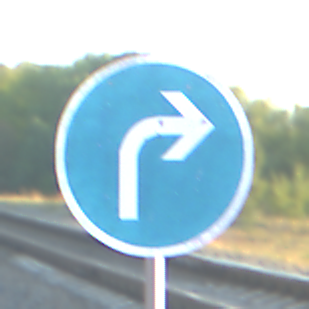
Verkehrszeichen: VorgeschriebeneFahrtrichtungRechts
Umgebung: Outdoor, RoadRail
Tageszeit: SunriseSunset
Wetter: Clear
Licht: Natural
Jahreszeit: NotSpecified
Kontrast: HighContrast